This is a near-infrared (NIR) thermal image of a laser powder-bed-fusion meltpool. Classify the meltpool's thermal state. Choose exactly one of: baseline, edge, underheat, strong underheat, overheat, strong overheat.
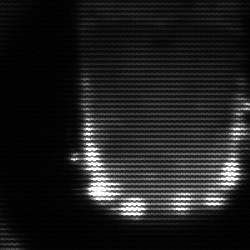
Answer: baseline